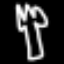
Label: fork